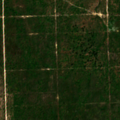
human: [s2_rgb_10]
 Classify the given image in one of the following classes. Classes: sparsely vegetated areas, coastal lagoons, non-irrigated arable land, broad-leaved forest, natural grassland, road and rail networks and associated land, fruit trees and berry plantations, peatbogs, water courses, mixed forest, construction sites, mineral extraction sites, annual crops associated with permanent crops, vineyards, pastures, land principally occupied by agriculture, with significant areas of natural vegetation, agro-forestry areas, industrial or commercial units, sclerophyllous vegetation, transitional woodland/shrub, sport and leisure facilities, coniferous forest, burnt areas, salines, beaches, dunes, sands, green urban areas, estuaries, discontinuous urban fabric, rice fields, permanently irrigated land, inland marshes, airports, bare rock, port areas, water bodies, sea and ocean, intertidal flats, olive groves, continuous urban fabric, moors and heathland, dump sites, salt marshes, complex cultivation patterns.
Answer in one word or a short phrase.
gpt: continuous urban fabric